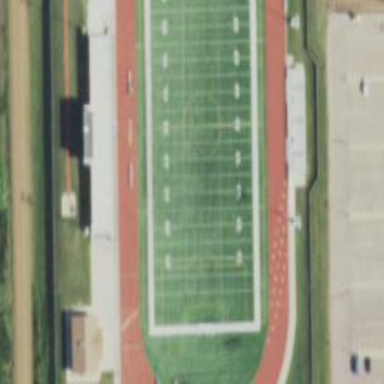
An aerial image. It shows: American football pitch.